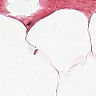
Metastatic tissue present: no